Field crop: maize
Growth stage: 2
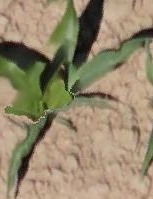
Species: maize